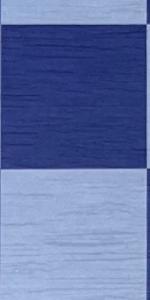
Label: Empty